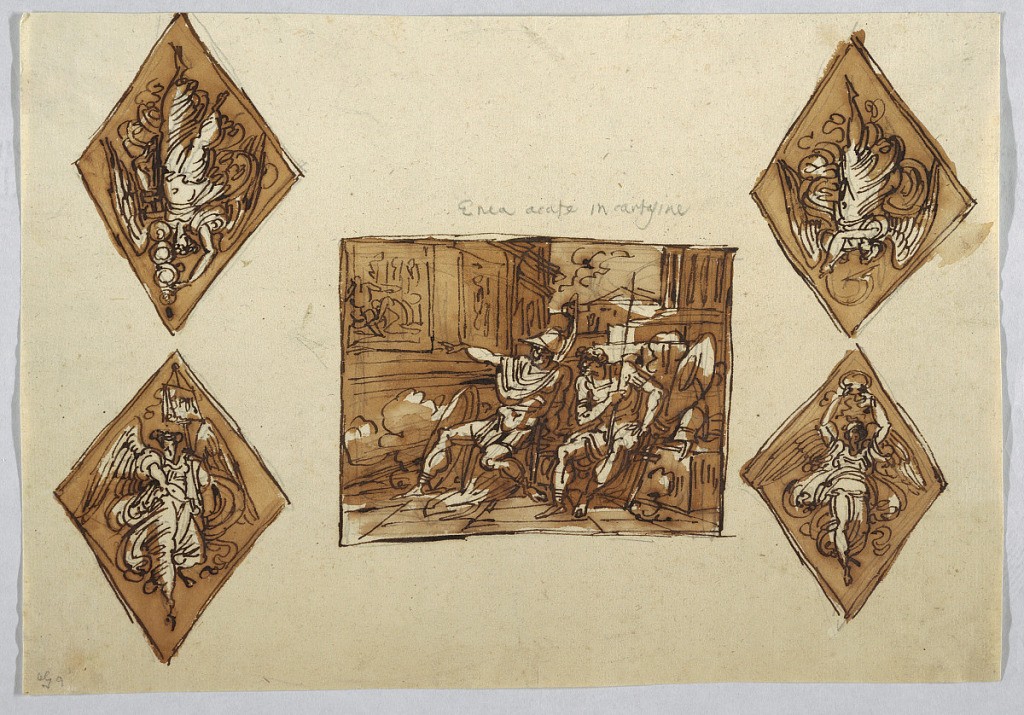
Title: Drawing
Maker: Felice Giani, Italian, 1758–1823
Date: About 1815
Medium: Pen and brown ink with brown wash (iron gall ink)
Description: Center, oblong. Aeneas seated upon a curved bench points at the representation of Prian in the tent of Achilles at the outer wall of a partially shown temple. Other buildings of the city are in the right rear. Pairs of lozenges flank in vertical rows the central design. Each contains a flying female genius, the upper ones being shown in the opposite direction. They carry: a standard with SPCS, bottom left, a wreath, bottom right, a trumpet, top right, a legionary sign, top left.